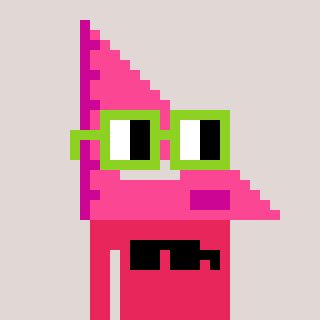
a pixel art character with square light green glasses, a squadron ruler-shaped head and a redpinkish-colored body on a warm background